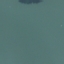
Label: SeaLake